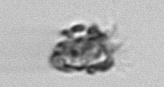
Label: Tintinnopsis